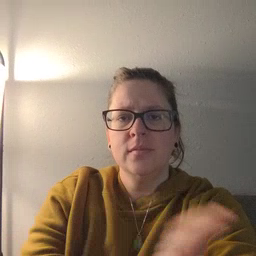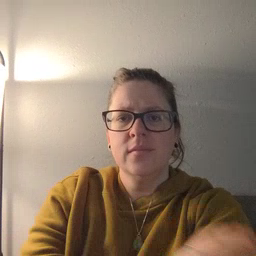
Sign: why